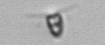
Label: Pyramimonas